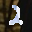
Label: 2